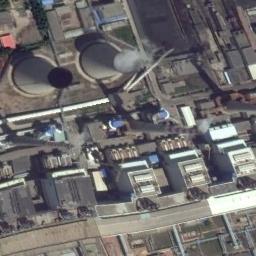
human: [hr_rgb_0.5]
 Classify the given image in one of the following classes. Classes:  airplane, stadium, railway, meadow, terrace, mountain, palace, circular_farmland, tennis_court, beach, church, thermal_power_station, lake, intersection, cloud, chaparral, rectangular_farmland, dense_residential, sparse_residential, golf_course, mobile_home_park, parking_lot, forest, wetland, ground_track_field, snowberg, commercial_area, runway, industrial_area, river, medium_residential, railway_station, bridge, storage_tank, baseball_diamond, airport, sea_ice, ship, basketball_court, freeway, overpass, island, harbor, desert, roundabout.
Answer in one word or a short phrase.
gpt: thermal_power_station